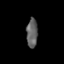
Tissue: skin
Cell type: Fibroblasts
Senescence score: 0.6806
Nuclear area (px): 320
Mean DAPI intensity: 96.0625